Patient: sex M, age 78
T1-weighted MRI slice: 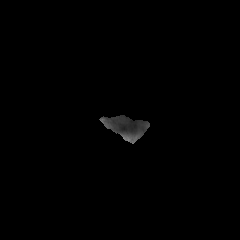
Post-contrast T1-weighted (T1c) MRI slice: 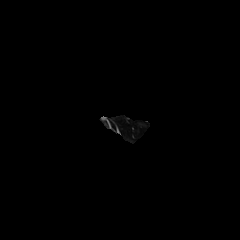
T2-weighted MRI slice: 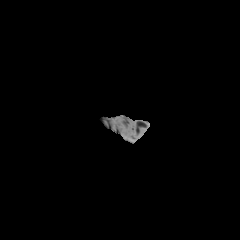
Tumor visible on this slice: no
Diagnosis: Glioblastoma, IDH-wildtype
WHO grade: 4